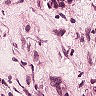
Metastatic tissue present: yes